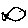
Label: fish